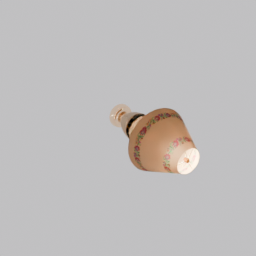
Label: lighting